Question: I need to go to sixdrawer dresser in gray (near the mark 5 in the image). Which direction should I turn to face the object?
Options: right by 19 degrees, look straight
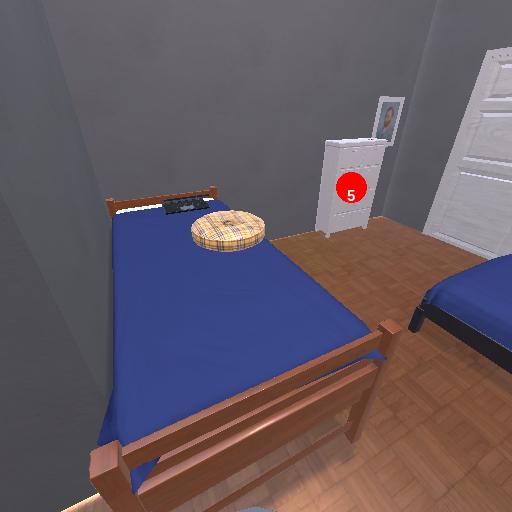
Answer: right by 19 degrees